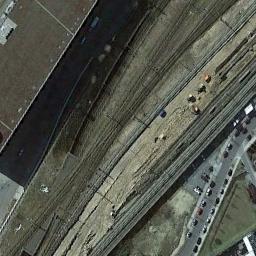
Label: railway